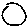
Label: circle